Question: Need to make some kind of 'scheme'. It was working fine in Google Chrome but I hear now that it needs to work in IE, IE only.
Is there some way to fix my CSS/HTML or do I need to make it again from scratch?
I'm new at CSS/HTML and I've always used Chrome/Firefox in the past.
Here you can see what I have already, live code is here
<URL>
My CSS partial code here:
'''
background: -webkit-radial-gradient(white, #E98300);
/* Safari 5.1 to 6.0 */
background: -o-radial-gradient(white, #E98300);
/* For Opera 11.6 to 12.0 */
background: -moz-radial-gradient(white, #E98300);
/* For Firefox 3.6 to 15 */
background: radial-gradient(white, #E98300);
'''
...and here is a printscreen of how it looks in IE:

Version is IE 11 but I'm hosting it on a intranet server, if that matters.
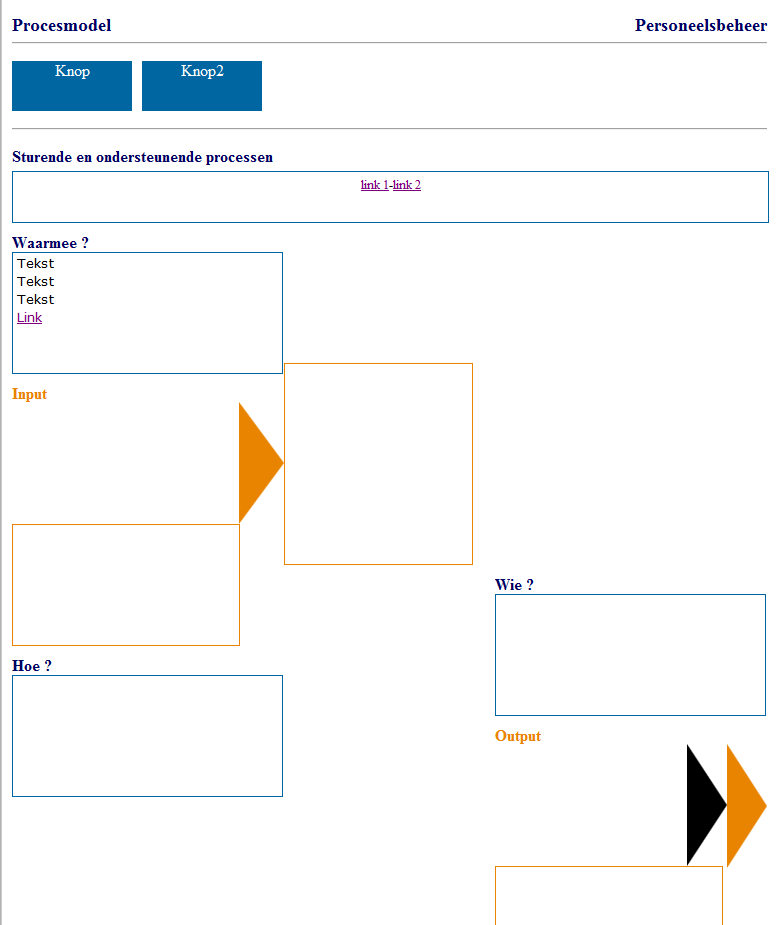
Answer: I managed to fix the problem myself. Maybe I explained it the wrong way but what I had to do was go to IE's Compatibility View Settings and disable it for intranet sites. That worked somehow.